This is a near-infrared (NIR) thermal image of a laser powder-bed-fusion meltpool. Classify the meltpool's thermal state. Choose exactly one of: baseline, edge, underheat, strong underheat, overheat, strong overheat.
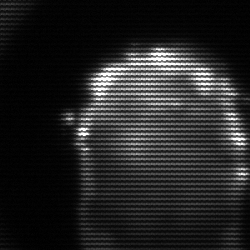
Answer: baseline